Question: This is my xml file. There are 35 xml files like this in my app. Their textview and button numbers are different. Some of them are more than 10 , some of are less than 5. But considering the devices screen, i designed all xml files using scroll view. Also i needed tablelayout and used tablelayout, table row inside it and textviews inside tablerows. When i finished the app everything was ok. Now i added mobile ad banners in xml files and it started to crash.
If i add the banner just before ending of tablelayout , app doesnt crash and ad is displayed at teh end of table but the vision is too bad.Because if there are 3 rows in the xml then the banner takes place after the last textview and this is something like the middle of the page. No matter how many textviews the xml use, i want them to be scrollable and in the end i want the banner take place at the end of the page.
I tried some android:gravity="bottom" or
alignparentbottom="true" things but they didn't work. In my researches i realised that i may need to add some linear or relative layout codes but when i tried them thay dont fit with scrollview and crash. Here is one of the xml files. How should i need to modify this ?
In the images , First one is how it works , the banner takes place where the textview ends , i want the second image , no matter how long the tetviews the banner should be at the bottom of the page.
'''
<?xml version="1.0" encoding="utf-8"?>
<ScrollView xmlns:android="http://schemas.android.com/apk/res/android"
android:layout_width="fill_parent"
android:layout_height="fill_parent"
android:background="@drawable/blue">
<TableLayout
android:id="@+id/table"
android:layout_width="fill_parent"
android:layout_height="fill_parent" >
<TableRow android:id="@+id/tableRow1"
android:layout_width="match_parent"
android:layout_height="wrap_content">
<TextView
android:id="@+id/textView1"
android:layout_width="wrap_content"
android:layout_height="wrap_content"
android:background="@android:color/transparent"
android:padding="5dp"
android:text="TRY"
android:textAppearance="?android:attr/textAppearanceMedium"
android:textColor="#FFFFFF" >
</TextView>
// some other buttons or textviews...
</TableRow>
</TableLayout>
<com.startapp.android.publish.banner.Banner
android:id="@+id/startAppBanner"
android:layout_width="wrap_content"
android:layout_height="wrap_content"
android:layout_alignParentBottom="true"
android:layout_centerHorizontal="true"/>
</ScrollView>
'''
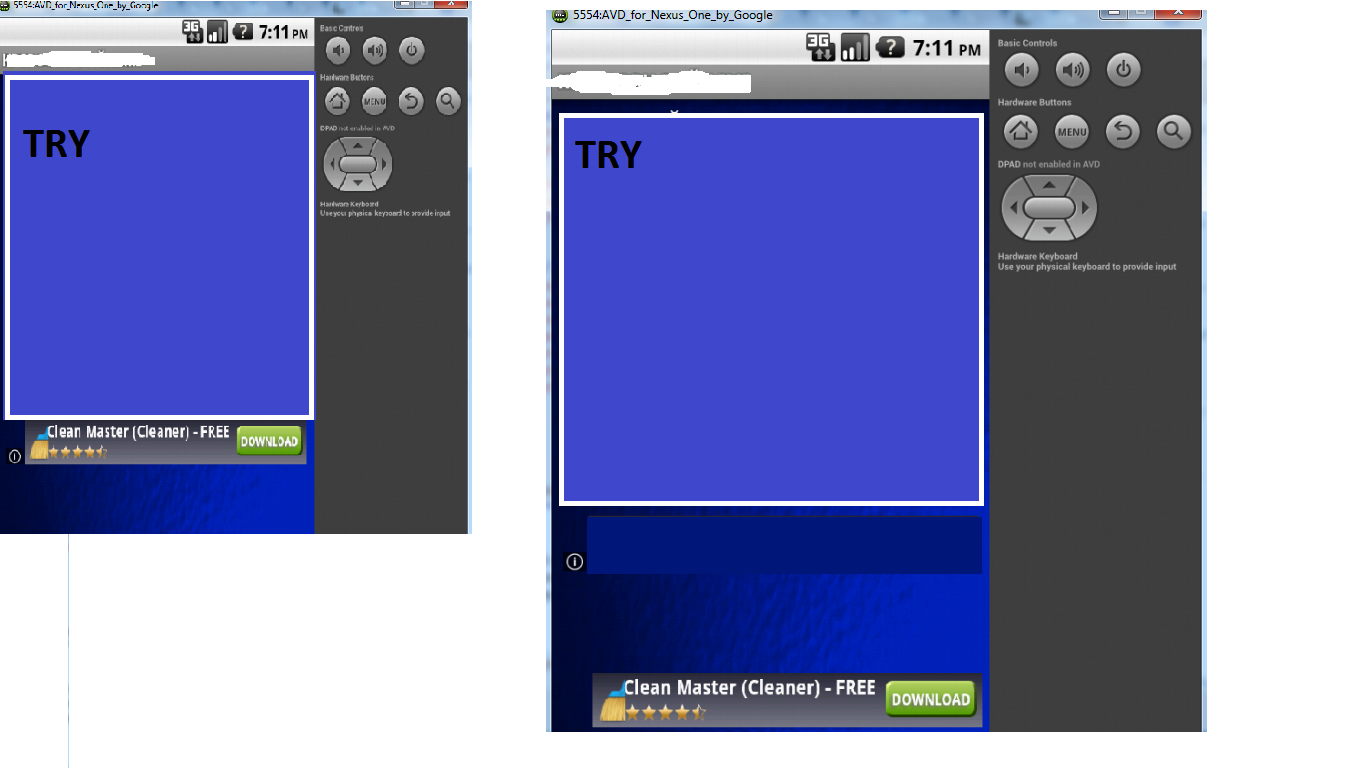
Answer: If the banner needs to be always shown at the bottom,
you can set the weight of the ScrollView in a LinearLayout to 1.
Example
'''
<?xml version="1.0" encoding="utf-8"?>
<LinearLayout xmlns:android="http://schemas.android.com/apk/res/android"
android:layout_width="fill_parent"
android:layout_height="fill_parent"
android:orientation="vertical"
android:background="@drawable/blue">
<ScrollView
android:layout_width="fill_parent"
android:layout_height="0dip"
android:layout_weight="1"
android:background="@drawable/blue">
<TableLayout
android:id="@+id/table"
android:layout_width="fill_parent"
android:layout_height="fill_parent" >
<TableRow android:id="@+id/tableRow1"
android:layout_width="match_parent"
android:layout_height="wrap_content">
<TextView
android:id="@+id/textView1"
android:layout_width="wrap_content"
android:layout_height="wrap_content"
android:background="@android:color/transparent"
android:padding="5dp"
android:text="TRY"
android:textAppearance="?android:attr/textAppearanceMedium"
android:textColor="#FFFFFF" >
</TextView>
// some other buttons or textviews...
</TableRow>
</TableLayout>
</ScrollView>
<com.startapp.android.publish.banner.Banner
android:id="@+id/startAppBanner"
android:layout_width="wrap_content"
android:layout_height="wrap_content"/>
</LinearLayout>
'''